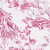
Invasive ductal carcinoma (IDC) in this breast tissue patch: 0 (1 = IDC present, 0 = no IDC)